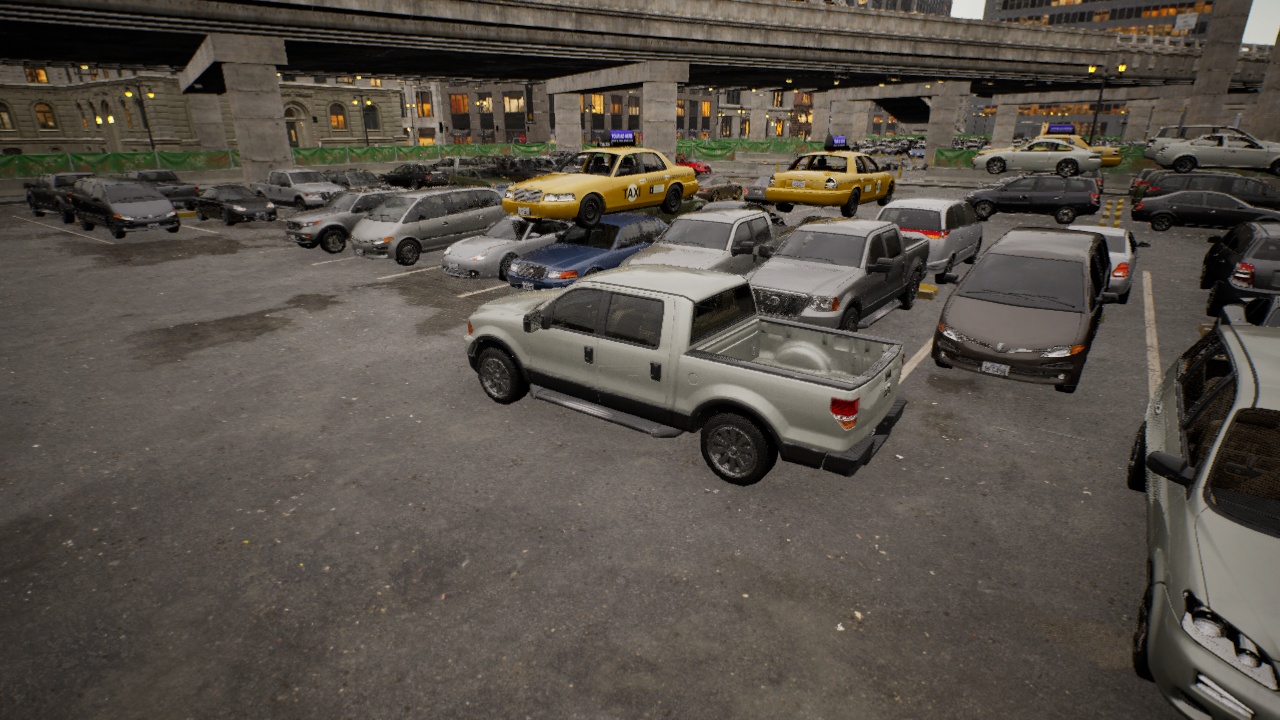
Venue: arterial
Lighting: golden hour
Vehicle rig: pickup